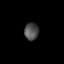
Tissue: lung
Cell type: Myeloid cells
Senescence score: 0.2436
Nuclear area (px): 241
Mean DAPI intensity: 77.693